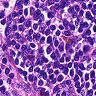
Metastatic tissue present: no